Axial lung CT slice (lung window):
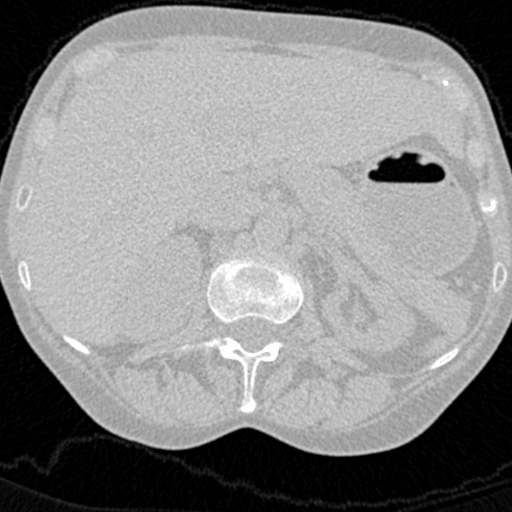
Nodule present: no